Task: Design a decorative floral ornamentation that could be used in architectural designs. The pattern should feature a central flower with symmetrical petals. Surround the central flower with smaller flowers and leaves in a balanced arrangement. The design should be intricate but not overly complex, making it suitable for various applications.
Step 899:
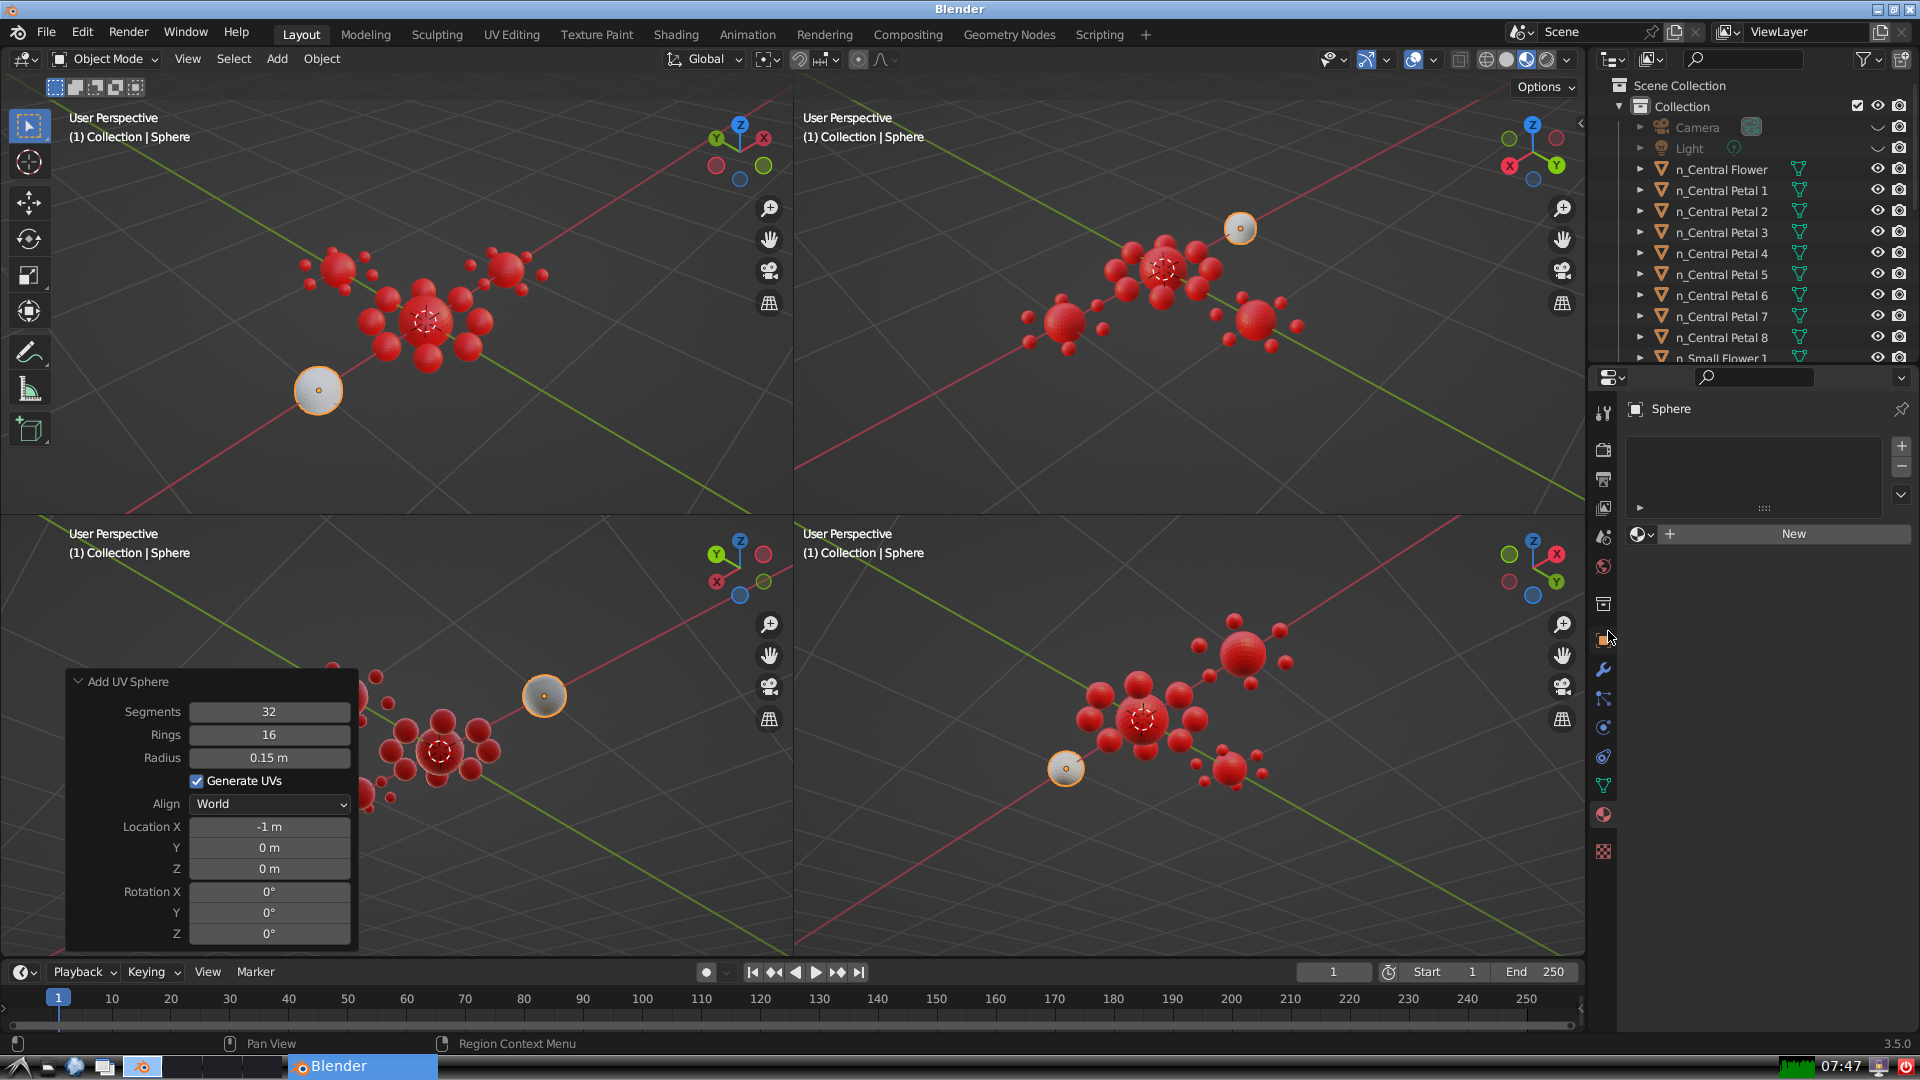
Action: click: no